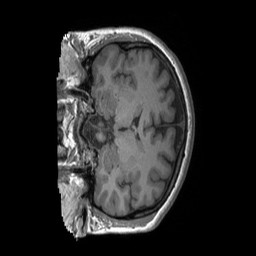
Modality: T1w
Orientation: coronal
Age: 32
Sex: female